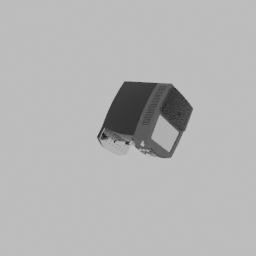
Label: appliances